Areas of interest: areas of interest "Business office"
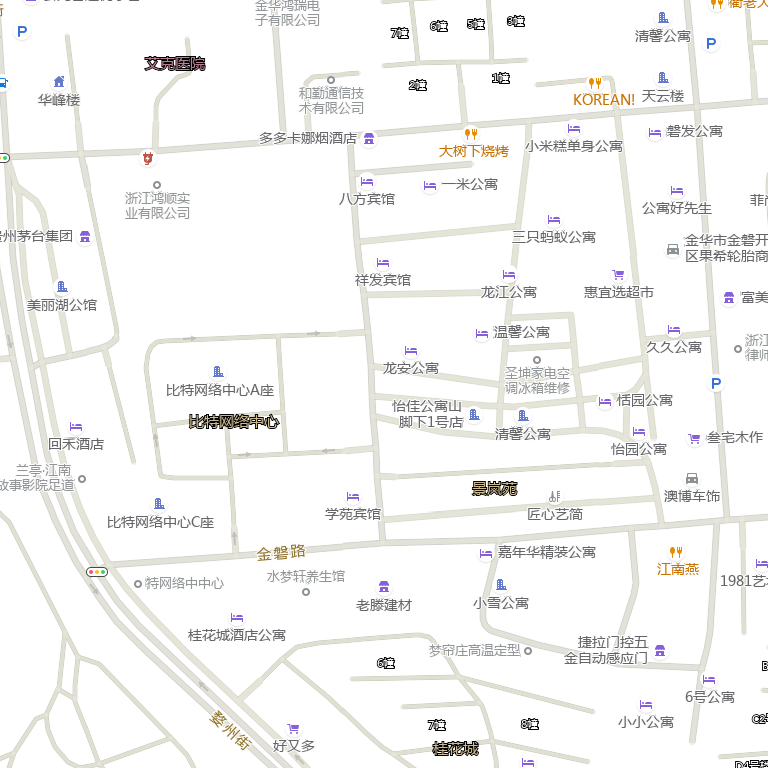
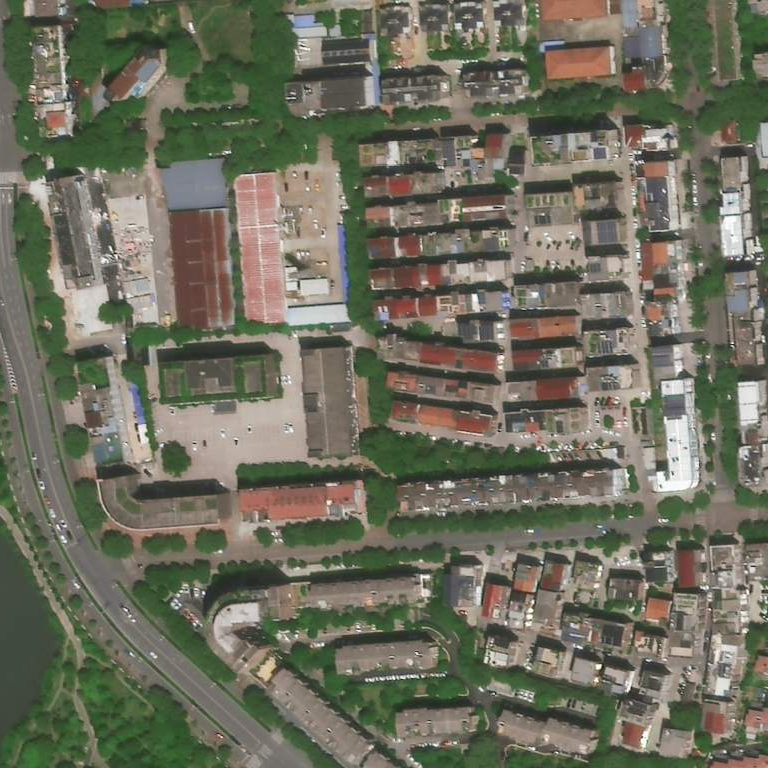